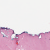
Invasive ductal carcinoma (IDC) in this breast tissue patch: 0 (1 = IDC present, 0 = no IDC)